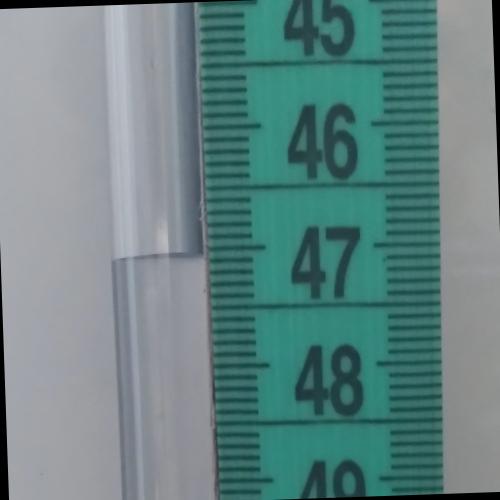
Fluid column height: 47.1 cm